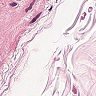
Metastatic tissue present: no